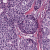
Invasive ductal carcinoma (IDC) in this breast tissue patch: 0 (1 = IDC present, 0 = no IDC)